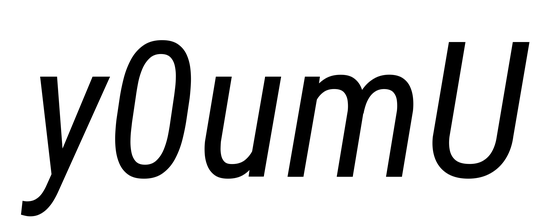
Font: Roboto-Italic_Condensed_Italic